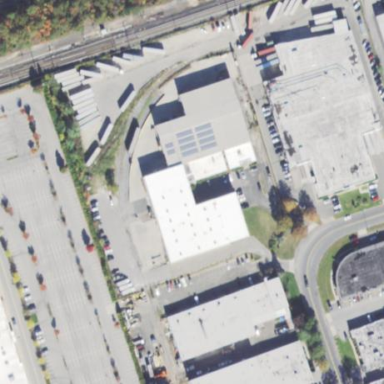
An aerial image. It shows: Commercial building.